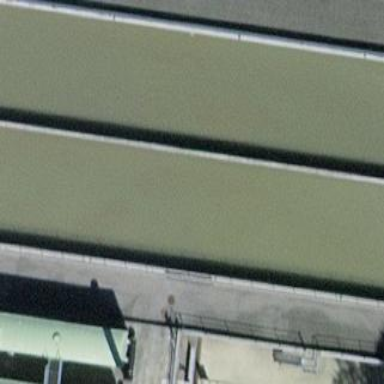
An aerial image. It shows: Reservoir containing sewage water.